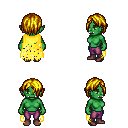
a pixel art fantasy rpg character, female body template, orc, green skin, yellow tattered cape, magenta pants, blonde bangs hairstyle, maroon shoes, four views (front, back, left, right), 2x2 character sprite sheet, small pixel art, hard edges, no anti-aliasing